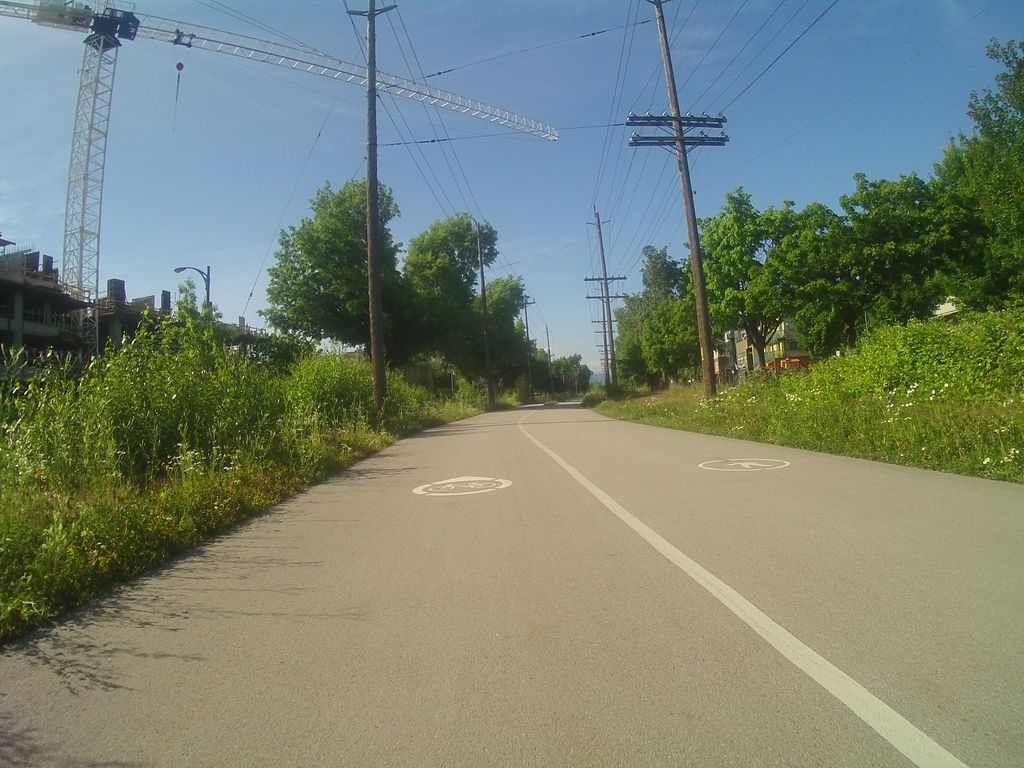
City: vancouver